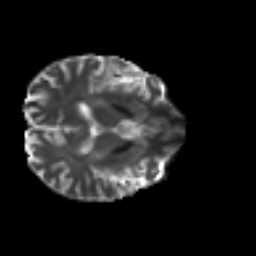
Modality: T2w
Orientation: axial
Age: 25
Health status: ill
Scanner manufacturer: philips
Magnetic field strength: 3 T
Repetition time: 9 s
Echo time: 0.127 s